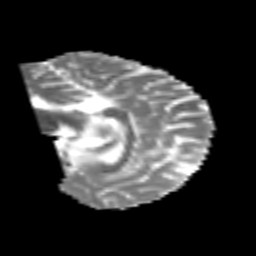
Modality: MD
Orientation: sagittal
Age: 25
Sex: male
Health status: healthy